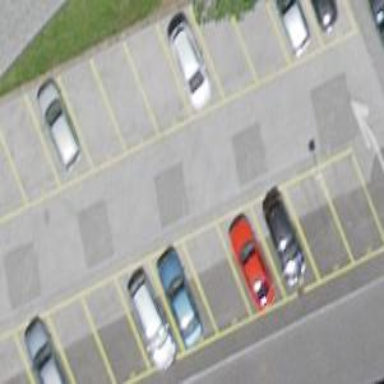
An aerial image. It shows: Parking area with surface.